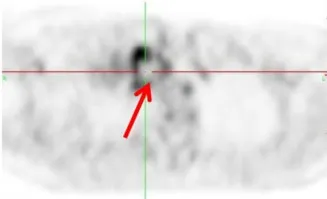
Imaging changes of patients before and after treatment. (C, D), After 7 cycles of treatment (solid tumor, dmax = 54 mm * 43 mm, abnormal increase in FDG metabolism and SUVmax 7.4).
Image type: radiology (pet)